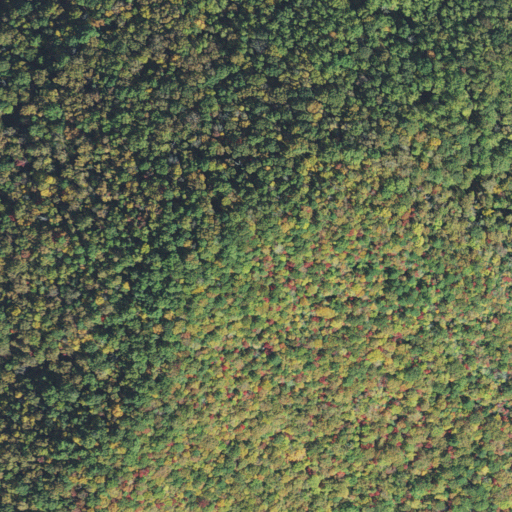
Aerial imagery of mountain in North Carolina named Shope Knob containing deciduous forest, mixed forest, and evergreen forest